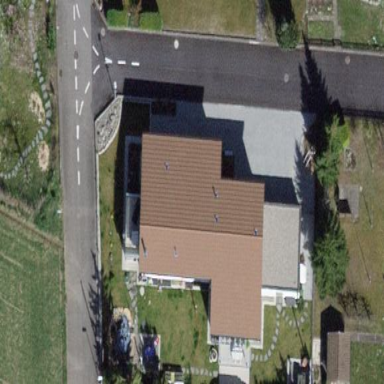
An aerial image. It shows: Residential building.